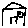
Label: house